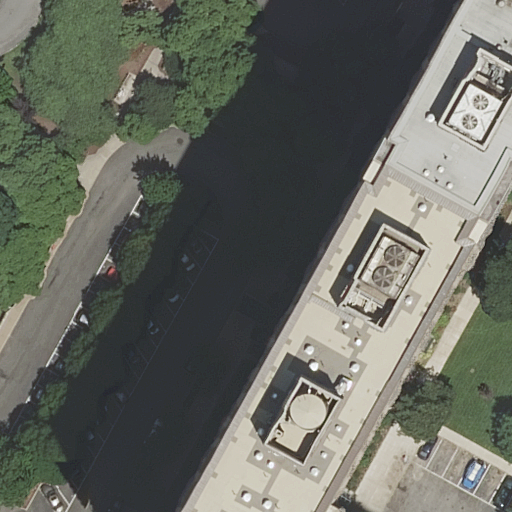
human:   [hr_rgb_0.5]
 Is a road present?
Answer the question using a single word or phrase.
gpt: yes

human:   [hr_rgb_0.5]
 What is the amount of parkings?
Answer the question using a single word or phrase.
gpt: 2

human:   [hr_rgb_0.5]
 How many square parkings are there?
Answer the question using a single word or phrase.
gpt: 0

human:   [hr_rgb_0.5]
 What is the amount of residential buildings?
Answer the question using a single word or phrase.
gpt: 2

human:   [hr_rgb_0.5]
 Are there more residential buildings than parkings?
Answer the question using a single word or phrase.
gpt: no

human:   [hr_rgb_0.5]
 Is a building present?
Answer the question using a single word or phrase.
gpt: yes

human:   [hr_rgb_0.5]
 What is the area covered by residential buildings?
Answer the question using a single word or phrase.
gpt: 1909m2

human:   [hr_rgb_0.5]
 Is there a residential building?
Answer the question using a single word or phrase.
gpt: yes

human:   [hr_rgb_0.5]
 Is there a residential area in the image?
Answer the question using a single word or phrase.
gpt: yes

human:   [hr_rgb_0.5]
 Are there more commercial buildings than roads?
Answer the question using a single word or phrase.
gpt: no

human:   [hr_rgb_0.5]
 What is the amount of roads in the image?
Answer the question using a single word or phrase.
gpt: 12

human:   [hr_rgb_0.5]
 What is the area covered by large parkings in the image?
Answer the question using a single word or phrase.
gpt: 0m2

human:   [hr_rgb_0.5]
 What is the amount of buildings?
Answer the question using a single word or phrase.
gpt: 2

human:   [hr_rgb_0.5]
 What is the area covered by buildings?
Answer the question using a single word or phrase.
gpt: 1909m2

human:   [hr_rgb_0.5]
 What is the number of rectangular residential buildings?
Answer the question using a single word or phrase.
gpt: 2

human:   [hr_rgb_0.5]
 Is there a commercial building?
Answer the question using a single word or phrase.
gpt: no

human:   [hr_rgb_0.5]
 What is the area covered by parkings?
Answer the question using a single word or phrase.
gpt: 14m2

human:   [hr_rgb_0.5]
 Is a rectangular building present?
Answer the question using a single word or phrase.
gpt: yes

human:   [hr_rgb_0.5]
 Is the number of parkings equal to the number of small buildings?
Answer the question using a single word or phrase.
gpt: no

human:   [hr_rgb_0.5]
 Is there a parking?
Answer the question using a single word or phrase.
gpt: yes

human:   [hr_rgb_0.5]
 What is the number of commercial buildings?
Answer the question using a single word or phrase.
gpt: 0

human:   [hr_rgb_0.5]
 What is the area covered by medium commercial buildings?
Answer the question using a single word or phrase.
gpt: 0m2

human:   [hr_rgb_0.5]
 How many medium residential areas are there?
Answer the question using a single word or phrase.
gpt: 0

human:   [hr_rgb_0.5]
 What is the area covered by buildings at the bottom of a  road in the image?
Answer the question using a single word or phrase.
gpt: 615m2

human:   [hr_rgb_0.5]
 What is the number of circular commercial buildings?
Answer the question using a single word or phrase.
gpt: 0

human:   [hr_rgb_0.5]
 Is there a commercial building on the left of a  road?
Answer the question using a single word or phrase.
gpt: no

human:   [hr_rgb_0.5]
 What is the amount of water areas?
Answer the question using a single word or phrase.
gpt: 0

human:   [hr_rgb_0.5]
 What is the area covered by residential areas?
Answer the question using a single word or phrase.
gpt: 4420m2

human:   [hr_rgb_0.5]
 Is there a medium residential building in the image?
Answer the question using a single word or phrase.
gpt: no

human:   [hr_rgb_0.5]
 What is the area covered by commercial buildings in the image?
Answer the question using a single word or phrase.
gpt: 0m2

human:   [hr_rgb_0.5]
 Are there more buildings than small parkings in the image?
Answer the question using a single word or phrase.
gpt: no

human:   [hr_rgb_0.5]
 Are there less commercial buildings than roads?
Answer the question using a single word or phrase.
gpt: yes

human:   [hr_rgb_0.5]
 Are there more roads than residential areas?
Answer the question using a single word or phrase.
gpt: yes

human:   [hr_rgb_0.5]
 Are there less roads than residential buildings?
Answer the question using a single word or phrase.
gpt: no

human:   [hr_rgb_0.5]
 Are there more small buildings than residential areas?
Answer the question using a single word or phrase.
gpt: no

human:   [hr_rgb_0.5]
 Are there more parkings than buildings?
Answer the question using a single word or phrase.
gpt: no

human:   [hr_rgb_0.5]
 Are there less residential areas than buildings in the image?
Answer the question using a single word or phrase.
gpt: yes

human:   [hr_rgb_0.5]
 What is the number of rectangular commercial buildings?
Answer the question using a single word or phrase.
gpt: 0

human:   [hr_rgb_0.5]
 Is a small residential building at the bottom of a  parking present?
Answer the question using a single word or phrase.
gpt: no

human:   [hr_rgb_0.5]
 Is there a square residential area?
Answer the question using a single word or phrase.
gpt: no

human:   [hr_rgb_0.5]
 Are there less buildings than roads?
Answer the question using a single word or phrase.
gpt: yes

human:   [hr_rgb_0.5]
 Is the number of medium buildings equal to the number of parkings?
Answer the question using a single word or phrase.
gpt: no

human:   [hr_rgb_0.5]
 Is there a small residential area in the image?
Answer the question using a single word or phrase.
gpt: no

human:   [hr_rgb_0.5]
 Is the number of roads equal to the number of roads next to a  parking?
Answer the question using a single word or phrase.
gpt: yes

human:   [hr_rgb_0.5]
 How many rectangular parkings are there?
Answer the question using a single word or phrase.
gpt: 2

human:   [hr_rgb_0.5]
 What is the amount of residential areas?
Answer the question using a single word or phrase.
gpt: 1

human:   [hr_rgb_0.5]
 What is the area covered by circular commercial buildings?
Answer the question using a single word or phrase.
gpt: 0m2

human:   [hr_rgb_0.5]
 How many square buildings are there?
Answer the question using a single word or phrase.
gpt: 0

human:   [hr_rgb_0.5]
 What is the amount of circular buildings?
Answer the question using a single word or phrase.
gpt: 0

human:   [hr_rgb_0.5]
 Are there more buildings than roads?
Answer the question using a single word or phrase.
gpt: no

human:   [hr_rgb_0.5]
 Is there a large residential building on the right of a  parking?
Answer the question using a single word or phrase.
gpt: yes

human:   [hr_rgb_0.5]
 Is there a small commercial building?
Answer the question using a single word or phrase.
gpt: no

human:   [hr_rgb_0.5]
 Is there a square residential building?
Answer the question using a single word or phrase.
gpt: no

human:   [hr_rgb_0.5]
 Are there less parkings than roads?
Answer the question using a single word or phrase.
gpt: yes

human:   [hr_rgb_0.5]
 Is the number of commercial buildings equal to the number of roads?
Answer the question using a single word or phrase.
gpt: no

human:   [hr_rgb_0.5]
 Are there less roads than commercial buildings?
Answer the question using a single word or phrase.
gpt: no

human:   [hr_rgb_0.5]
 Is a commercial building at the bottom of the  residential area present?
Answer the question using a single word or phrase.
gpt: no

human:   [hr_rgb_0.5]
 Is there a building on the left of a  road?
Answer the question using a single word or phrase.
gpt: yes

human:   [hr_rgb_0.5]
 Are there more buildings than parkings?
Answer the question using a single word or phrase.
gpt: no

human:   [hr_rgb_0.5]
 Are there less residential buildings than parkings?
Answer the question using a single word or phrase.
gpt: no

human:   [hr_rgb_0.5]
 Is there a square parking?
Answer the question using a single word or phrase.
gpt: no

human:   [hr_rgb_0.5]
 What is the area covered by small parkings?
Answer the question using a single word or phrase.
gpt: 14m2

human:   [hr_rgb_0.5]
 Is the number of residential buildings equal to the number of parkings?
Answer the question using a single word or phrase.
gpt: yes

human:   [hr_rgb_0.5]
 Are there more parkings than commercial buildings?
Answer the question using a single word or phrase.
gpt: yes